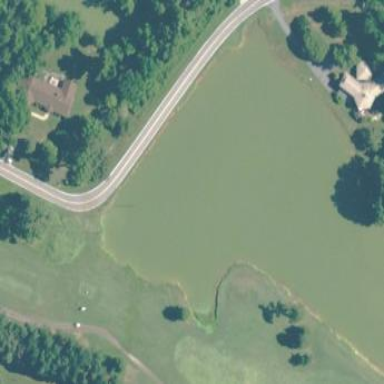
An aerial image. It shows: Water hazard on golf course. The hazard is natural water feature.